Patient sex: M
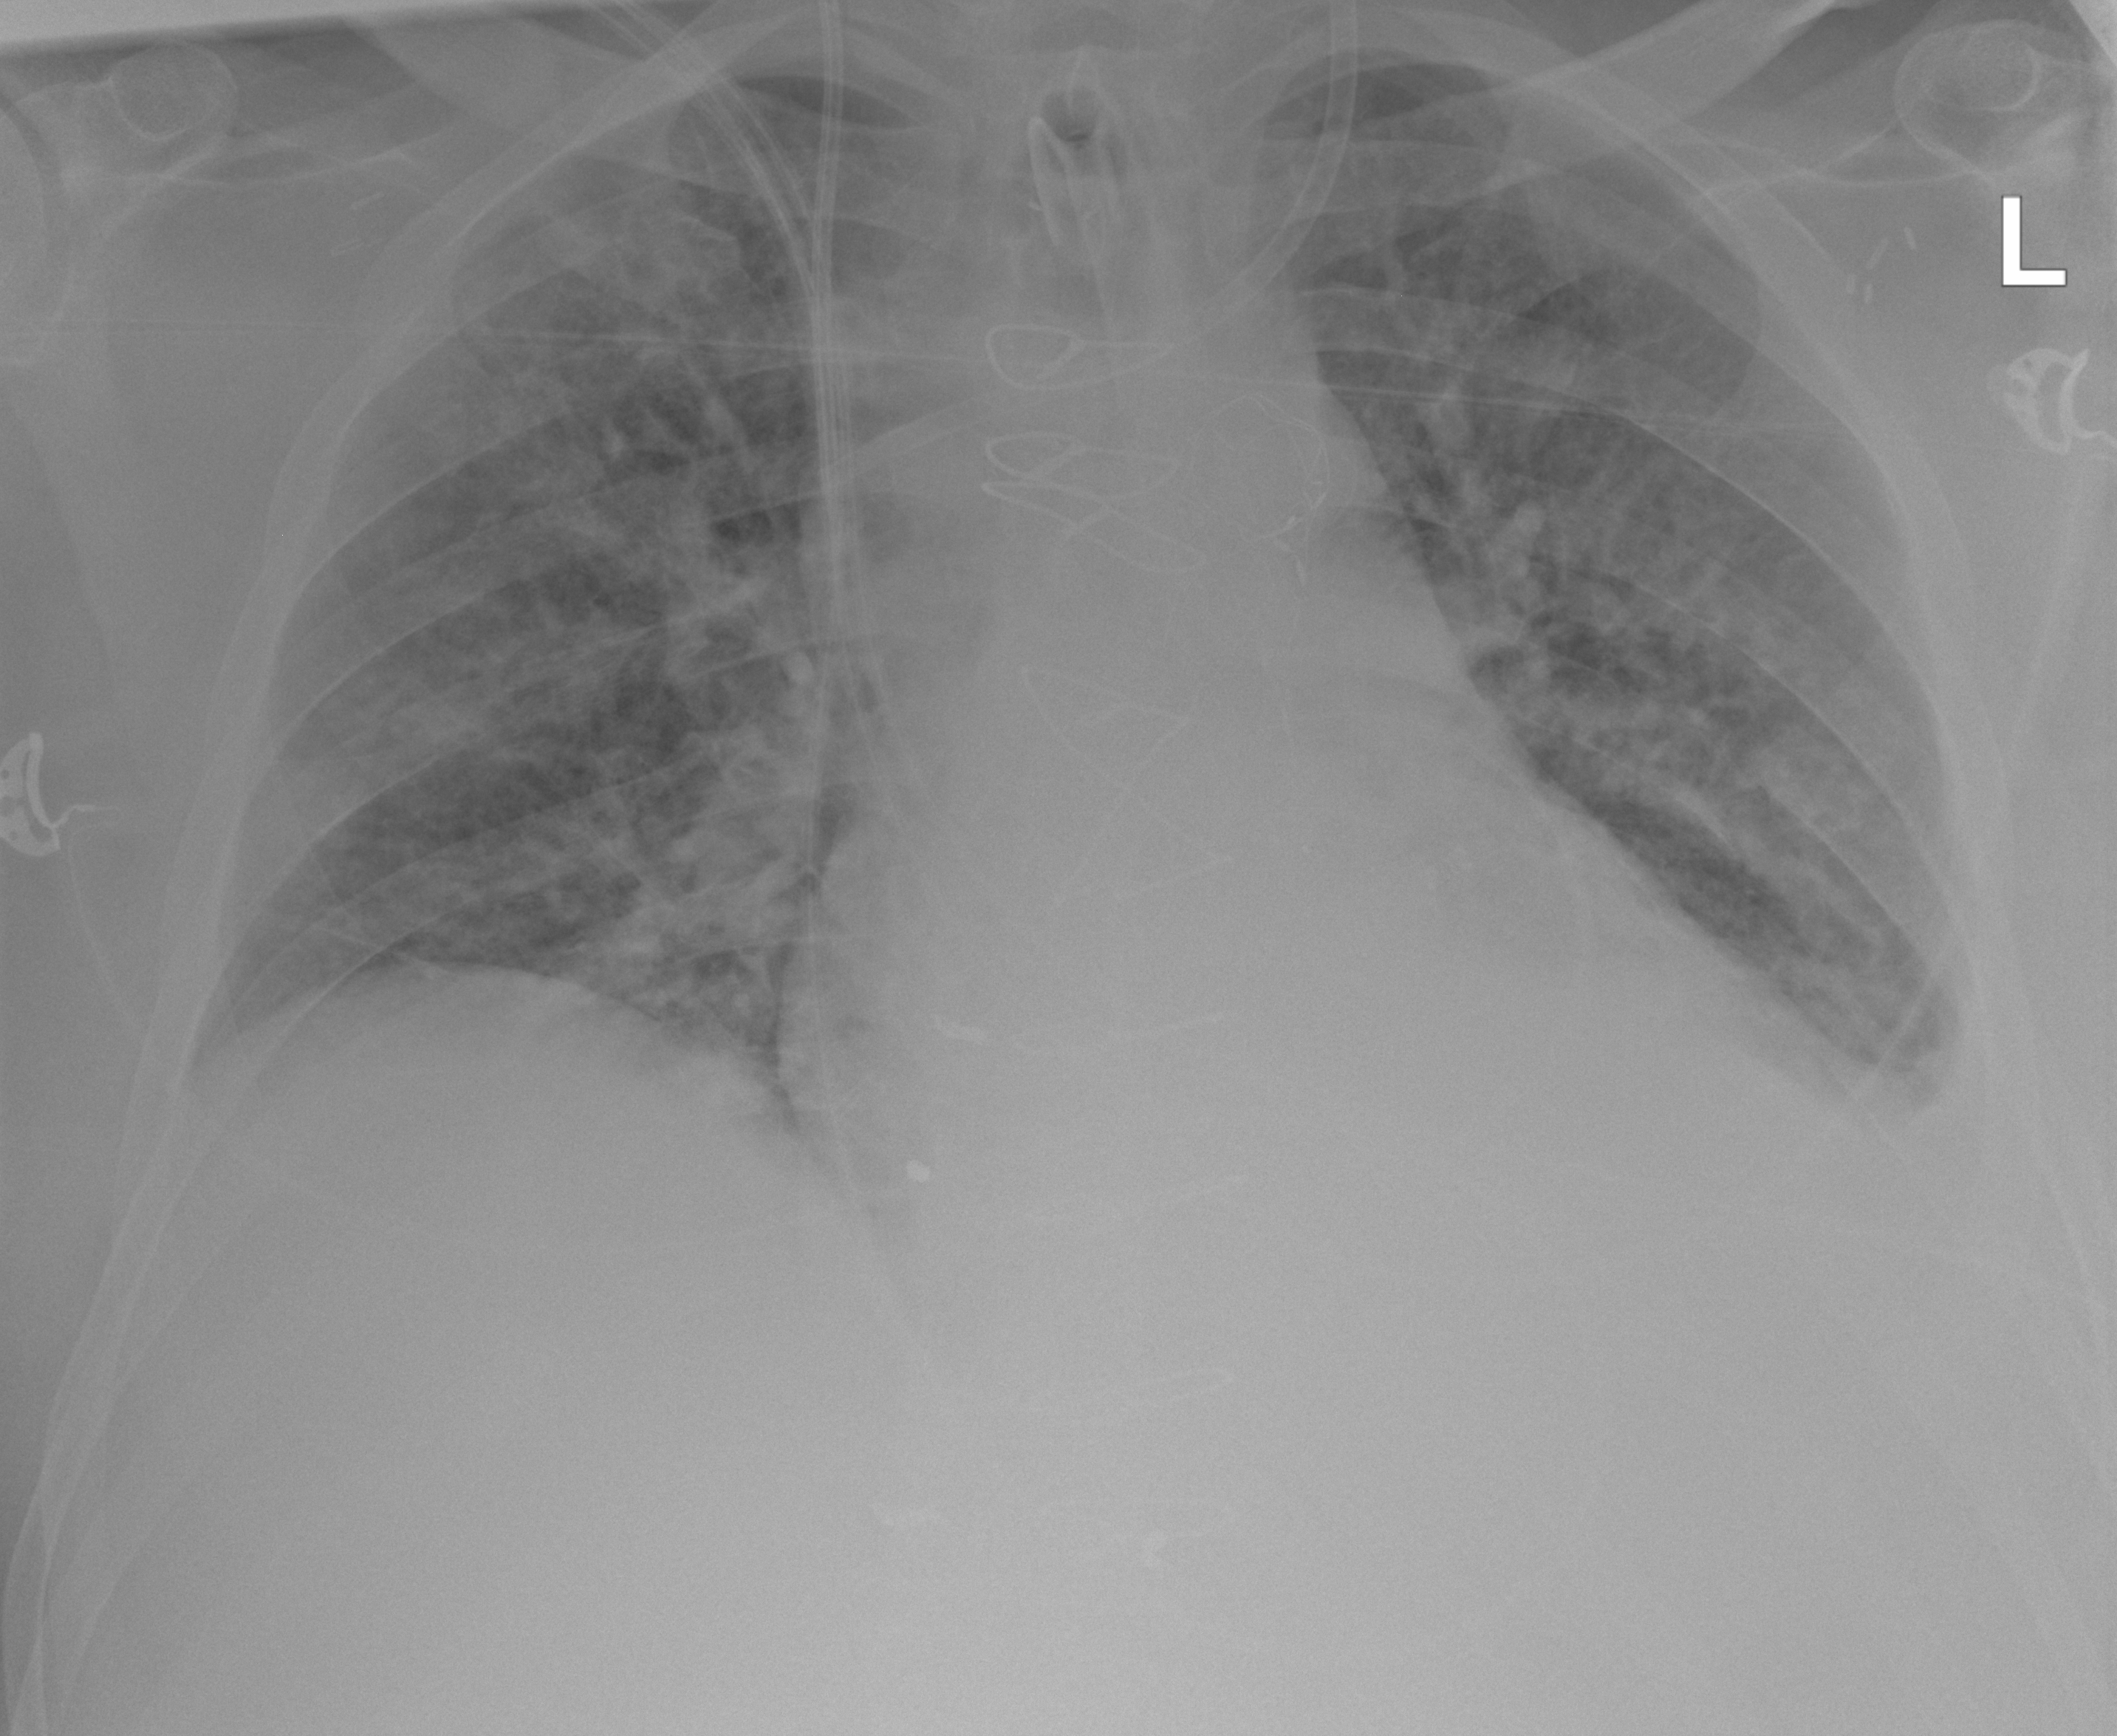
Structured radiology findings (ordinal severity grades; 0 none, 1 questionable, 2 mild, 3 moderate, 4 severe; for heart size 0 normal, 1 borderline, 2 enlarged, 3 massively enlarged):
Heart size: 2
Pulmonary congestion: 2
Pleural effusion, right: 0
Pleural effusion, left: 2
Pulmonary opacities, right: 0
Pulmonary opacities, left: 0
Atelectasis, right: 1
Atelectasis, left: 2